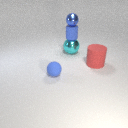
large red rubber cylinder behind small blue rubber sphere